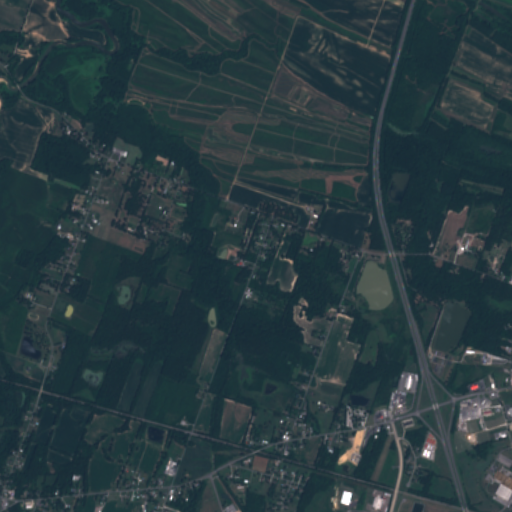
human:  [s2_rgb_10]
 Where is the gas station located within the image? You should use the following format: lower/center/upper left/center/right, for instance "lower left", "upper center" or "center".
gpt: The gas station is located in the lower right of the image.
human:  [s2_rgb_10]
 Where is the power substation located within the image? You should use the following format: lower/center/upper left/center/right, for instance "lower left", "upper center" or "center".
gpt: The power substation is located in the lower center of the image.
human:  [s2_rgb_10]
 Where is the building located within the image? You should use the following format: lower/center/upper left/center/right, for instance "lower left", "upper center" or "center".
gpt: The building is located in the lower right of the image.
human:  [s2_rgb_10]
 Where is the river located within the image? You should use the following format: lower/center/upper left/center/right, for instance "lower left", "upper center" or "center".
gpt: The river is located in the upper right of the image.
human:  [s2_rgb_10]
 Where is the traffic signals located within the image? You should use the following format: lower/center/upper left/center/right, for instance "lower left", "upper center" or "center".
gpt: The traffic signals is located in the lower right of the image.
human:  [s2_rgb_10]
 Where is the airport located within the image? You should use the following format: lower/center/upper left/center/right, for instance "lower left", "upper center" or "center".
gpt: There is no airport in the image.